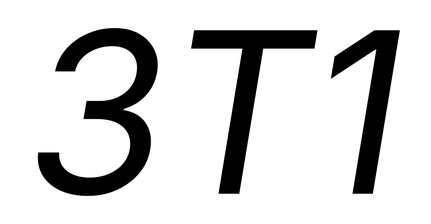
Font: Inter-Italic_Italic